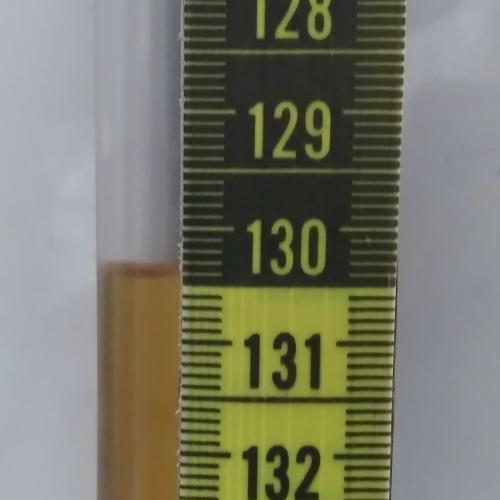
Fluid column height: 130.4 cm